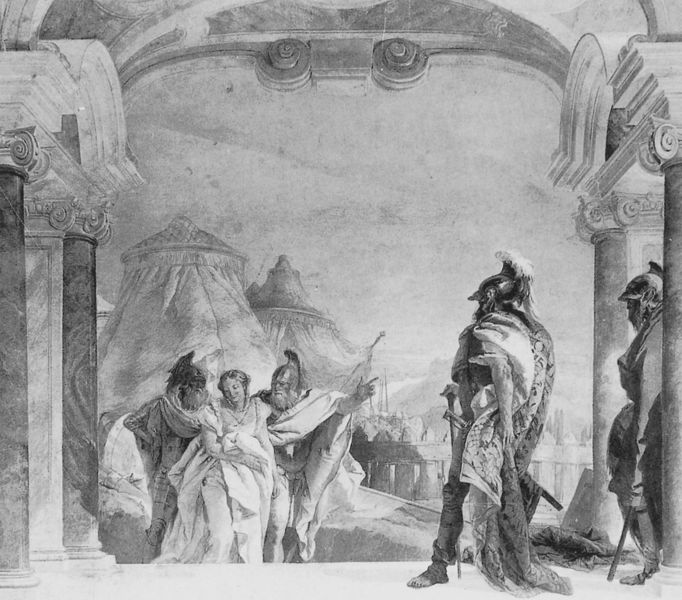
Titel: Eurybates und Talthybios geleiten Briseis zu Agamemnon
Künstler: Giambattista Tiepolo
Standort: Vicenza, Villa Valmarana (EU - I - Venetien)
Schlagwörter: gemälde, himmel, mann, umhang, menschen, frau, grau, marmor, männer, säule, säulen, zeichnung, zaun, architektur, stein, klassizismus, mutter, federbusch, bogen, grafik, rundbogen, treppe, historienbild, soldaten, weib, wandmalerei, zeigen, foto, bögen, antike, orient, jungfrau, schwarz weiss, radierung, schwert, soldat, helm, ritter, rüstung, römer, helme, voluten, ionisch, götter, rundbögen, krieger, tempel, opfer, fresko, madonna, mutter gottes, herscher, römisch, zelt, zelte, gottesmutter, bringen, zecihnung, monoton, unsere liebe frau, heilige maria, madonna mit dem kind, en, wafen, ionik, enmann, maria von nazaret, säulen grau